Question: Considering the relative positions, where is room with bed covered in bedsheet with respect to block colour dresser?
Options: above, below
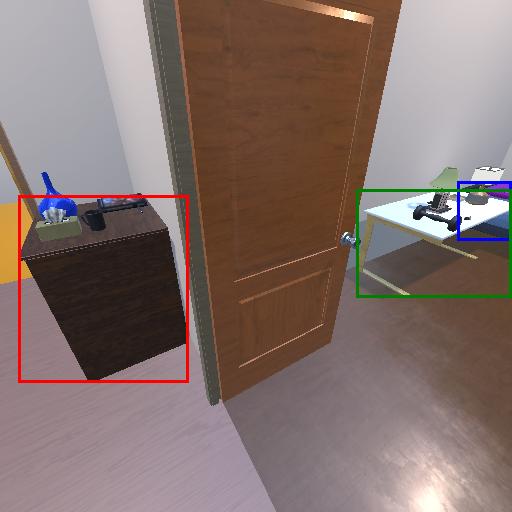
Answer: above